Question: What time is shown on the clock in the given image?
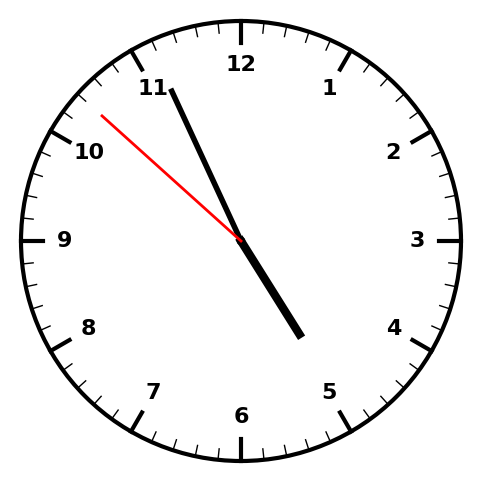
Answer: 04:55:52